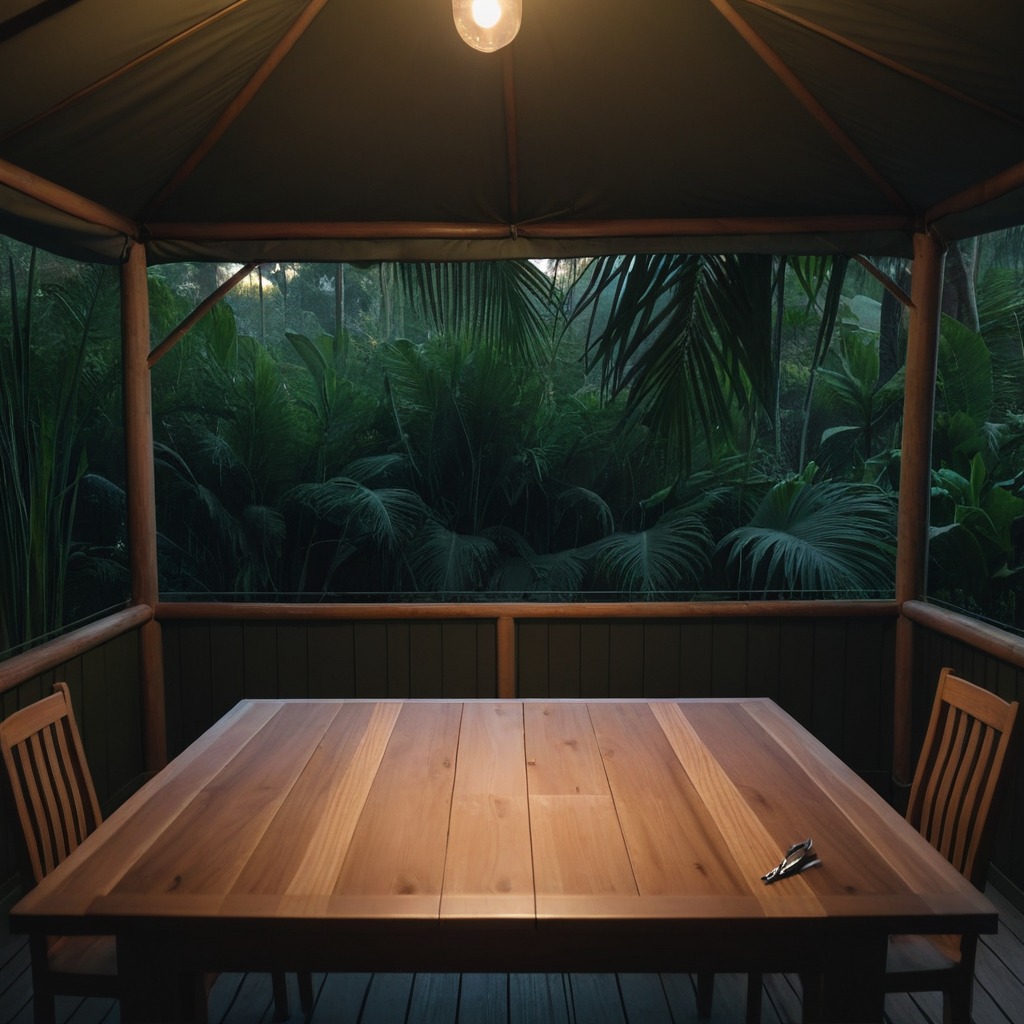
A plier is lying on the wooden table.